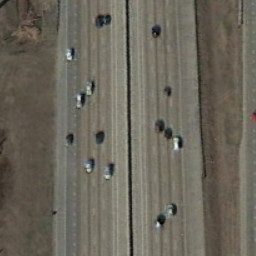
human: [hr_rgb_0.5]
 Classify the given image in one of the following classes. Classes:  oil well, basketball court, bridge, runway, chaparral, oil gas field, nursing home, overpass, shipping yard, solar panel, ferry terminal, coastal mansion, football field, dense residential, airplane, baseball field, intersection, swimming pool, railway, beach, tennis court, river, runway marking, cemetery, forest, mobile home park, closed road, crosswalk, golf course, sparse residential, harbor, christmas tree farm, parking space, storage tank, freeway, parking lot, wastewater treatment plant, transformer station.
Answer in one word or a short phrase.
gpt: freeway